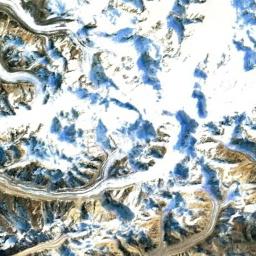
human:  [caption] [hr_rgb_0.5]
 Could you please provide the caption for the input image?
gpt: A snow-covered mountain covered in large areas .

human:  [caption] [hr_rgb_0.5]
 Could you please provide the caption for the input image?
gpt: The snow berg is consist of bare land and white snow .

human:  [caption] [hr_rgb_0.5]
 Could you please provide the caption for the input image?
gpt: The snowberg is covered with glaciers and some U-shaped valleys are in the snowberg .

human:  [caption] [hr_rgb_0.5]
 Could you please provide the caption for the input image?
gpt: There is snow on the part of the snowberg .

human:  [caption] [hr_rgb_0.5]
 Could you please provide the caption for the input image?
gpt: There are much snow and some roads on the snowberg .